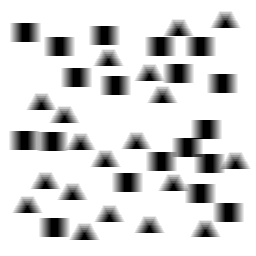
Squares: 19
Triangles: 19
Stars: 0
Total shapes: 38